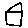
Label: house